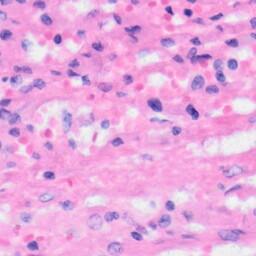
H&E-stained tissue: Liver